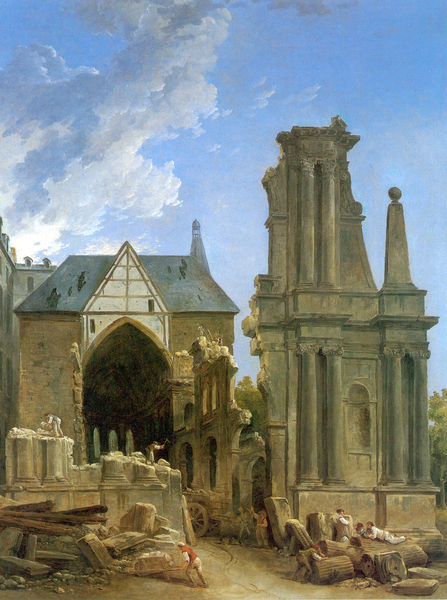
Titel: Démolition de L'Église des Feuillants, Abriß der Feuillantinerkirche
Künstler: Hubert Robert
Standort: Paris
Institution: Musée Carnavalet
Schlagwörter: blau, dunkel, gemälde, himmel, mann, schatten, wolken, bäume, gelb, grün, landschaft, menschen, ocker, sand, stadt, braun, hell, licht, marmor, männer, schwarz, strasse, säule, säulen, weiss, dach, gebäude, rot, weg, wolke, hochformat, leute, malerei, architektur, stein, steine, öl, häuser, kirche, decke, karren, kinder, turm, fassade, vedute, arbeiten, dächer, mauer, geröll, kutsche, arbeiter, karre, rad, schutt, wagen, trümmer, zerstörung, spielen, realistisch, tor, halle, bögen, wände, eingang, nische, reste, ruine, antike, kloster, türmchen, türme, palast, mauerwerk, kugel, ruinen, kunst, ölmalerei, kathedrale, rom, gemäuer, stadttor, kaputt, sandstein, mittelalter, rundbögen, fachwerk, brocken, fresko, bauwerk, bgen, dachreiter, baukunst, türm, aufräumen, handweker, giel, rad menswchen, überresten, acrylmalerei, räumen, kunstmalerei